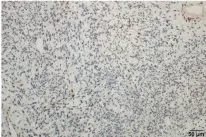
Histopathological findings of cardiac monophasic synovial sarcoma. CAM5.2; , x200.
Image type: pathology (immunostaining)